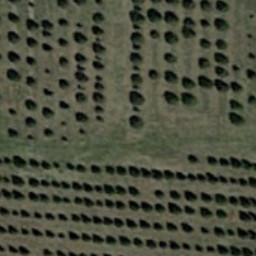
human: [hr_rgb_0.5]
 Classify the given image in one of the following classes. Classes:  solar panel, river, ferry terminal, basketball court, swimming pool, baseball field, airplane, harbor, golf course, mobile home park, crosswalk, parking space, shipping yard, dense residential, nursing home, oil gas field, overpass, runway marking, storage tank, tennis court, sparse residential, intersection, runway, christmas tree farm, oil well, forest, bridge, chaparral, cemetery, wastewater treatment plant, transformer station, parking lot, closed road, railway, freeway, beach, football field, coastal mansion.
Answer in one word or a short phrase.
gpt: christmas tree farm